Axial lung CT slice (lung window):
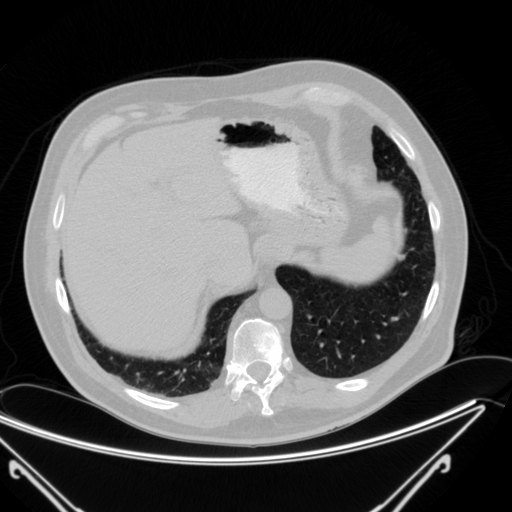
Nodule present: no